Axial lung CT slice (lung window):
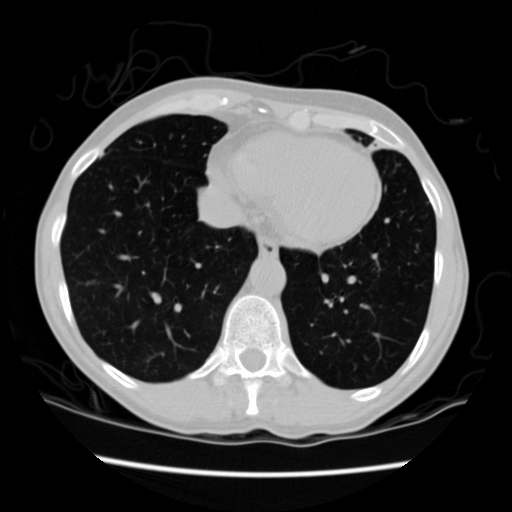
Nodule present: no